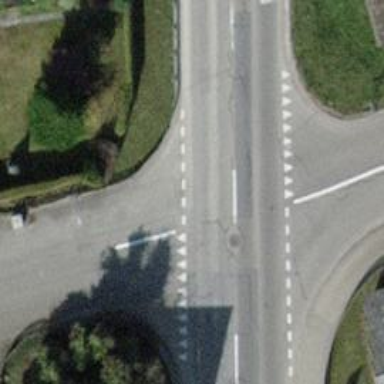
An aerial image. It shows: Secondary road with asphalt surface.